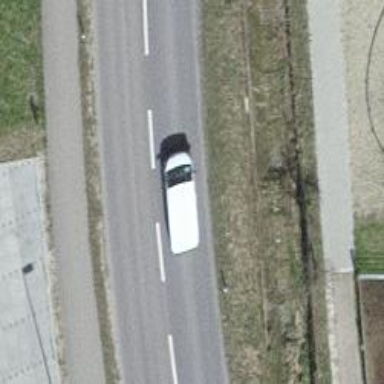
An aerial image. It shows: Primary road with asphalt surface.